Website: crate-barrel
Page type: payment
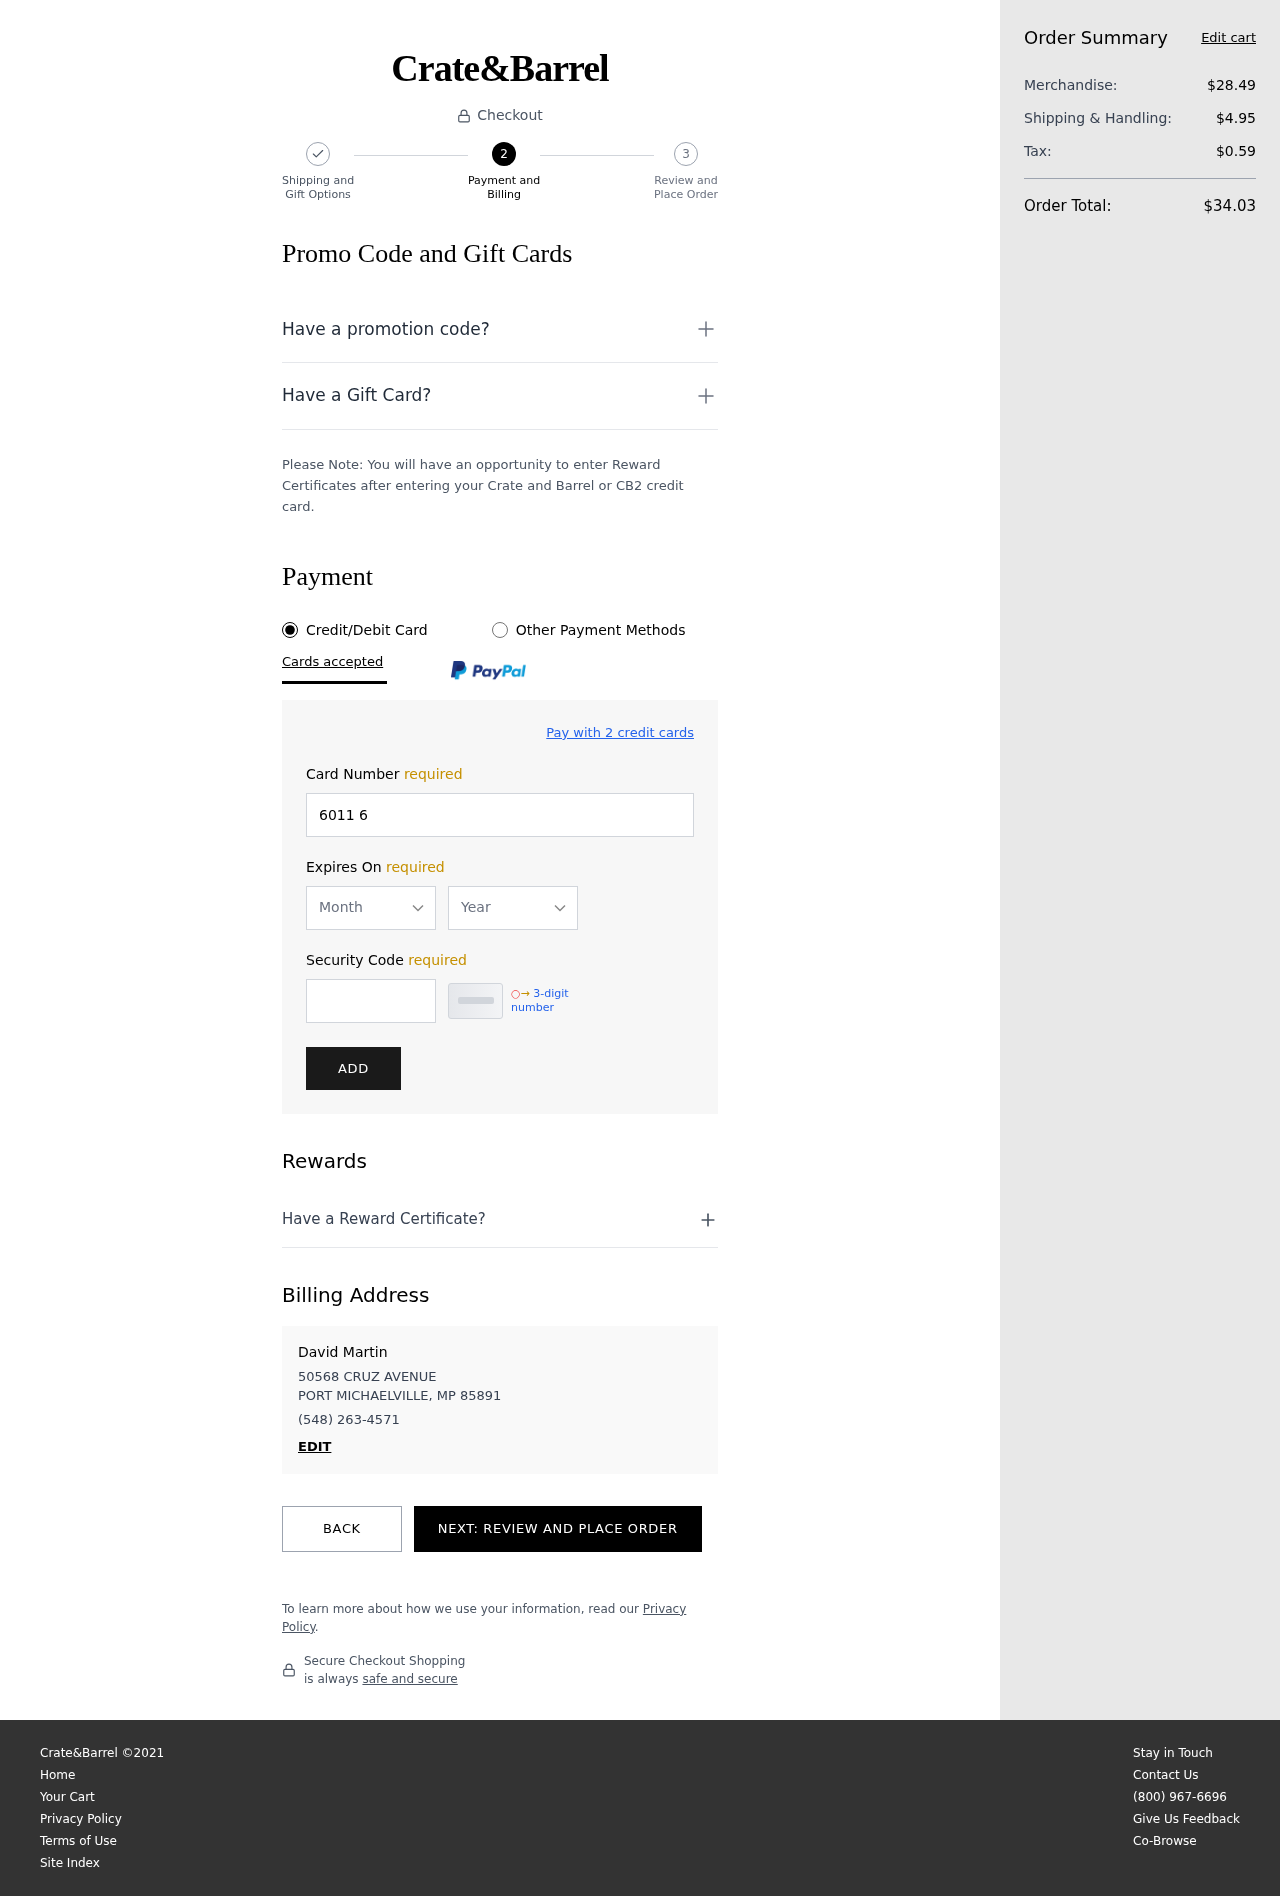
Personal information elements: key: PII_CARD_EXPIRY_MONTH
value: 07
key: PII_CARD_EXPIRY_YEAR
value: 28
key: PII_CITY_STATE_ZIP
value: PORT MICHAELVILLE, MP 85891
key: PII_FULLNAME
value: David Martin
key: PII_PHONE
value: (548) 263-4571
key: PII_STREET
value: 50568 CRUZ AVENUE
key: PII_CARD_NUMBER
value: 6011 6968 1702 9944
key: PII_CARD_CVV
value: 285
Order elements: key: ORDER_SUBTOTAL
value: $28.49
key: ORDER_SHIPPING_COST
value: $4.95
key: ORDER_TAX
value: $0.59
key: ORDER_TOTAL
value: $34.03